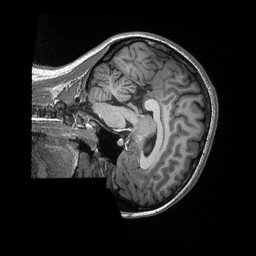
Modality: T1w
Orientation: sagittal
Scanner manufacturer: siemens
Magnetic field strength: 3 T
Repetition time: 2.3 s
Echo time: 0.00308 s